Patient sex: F
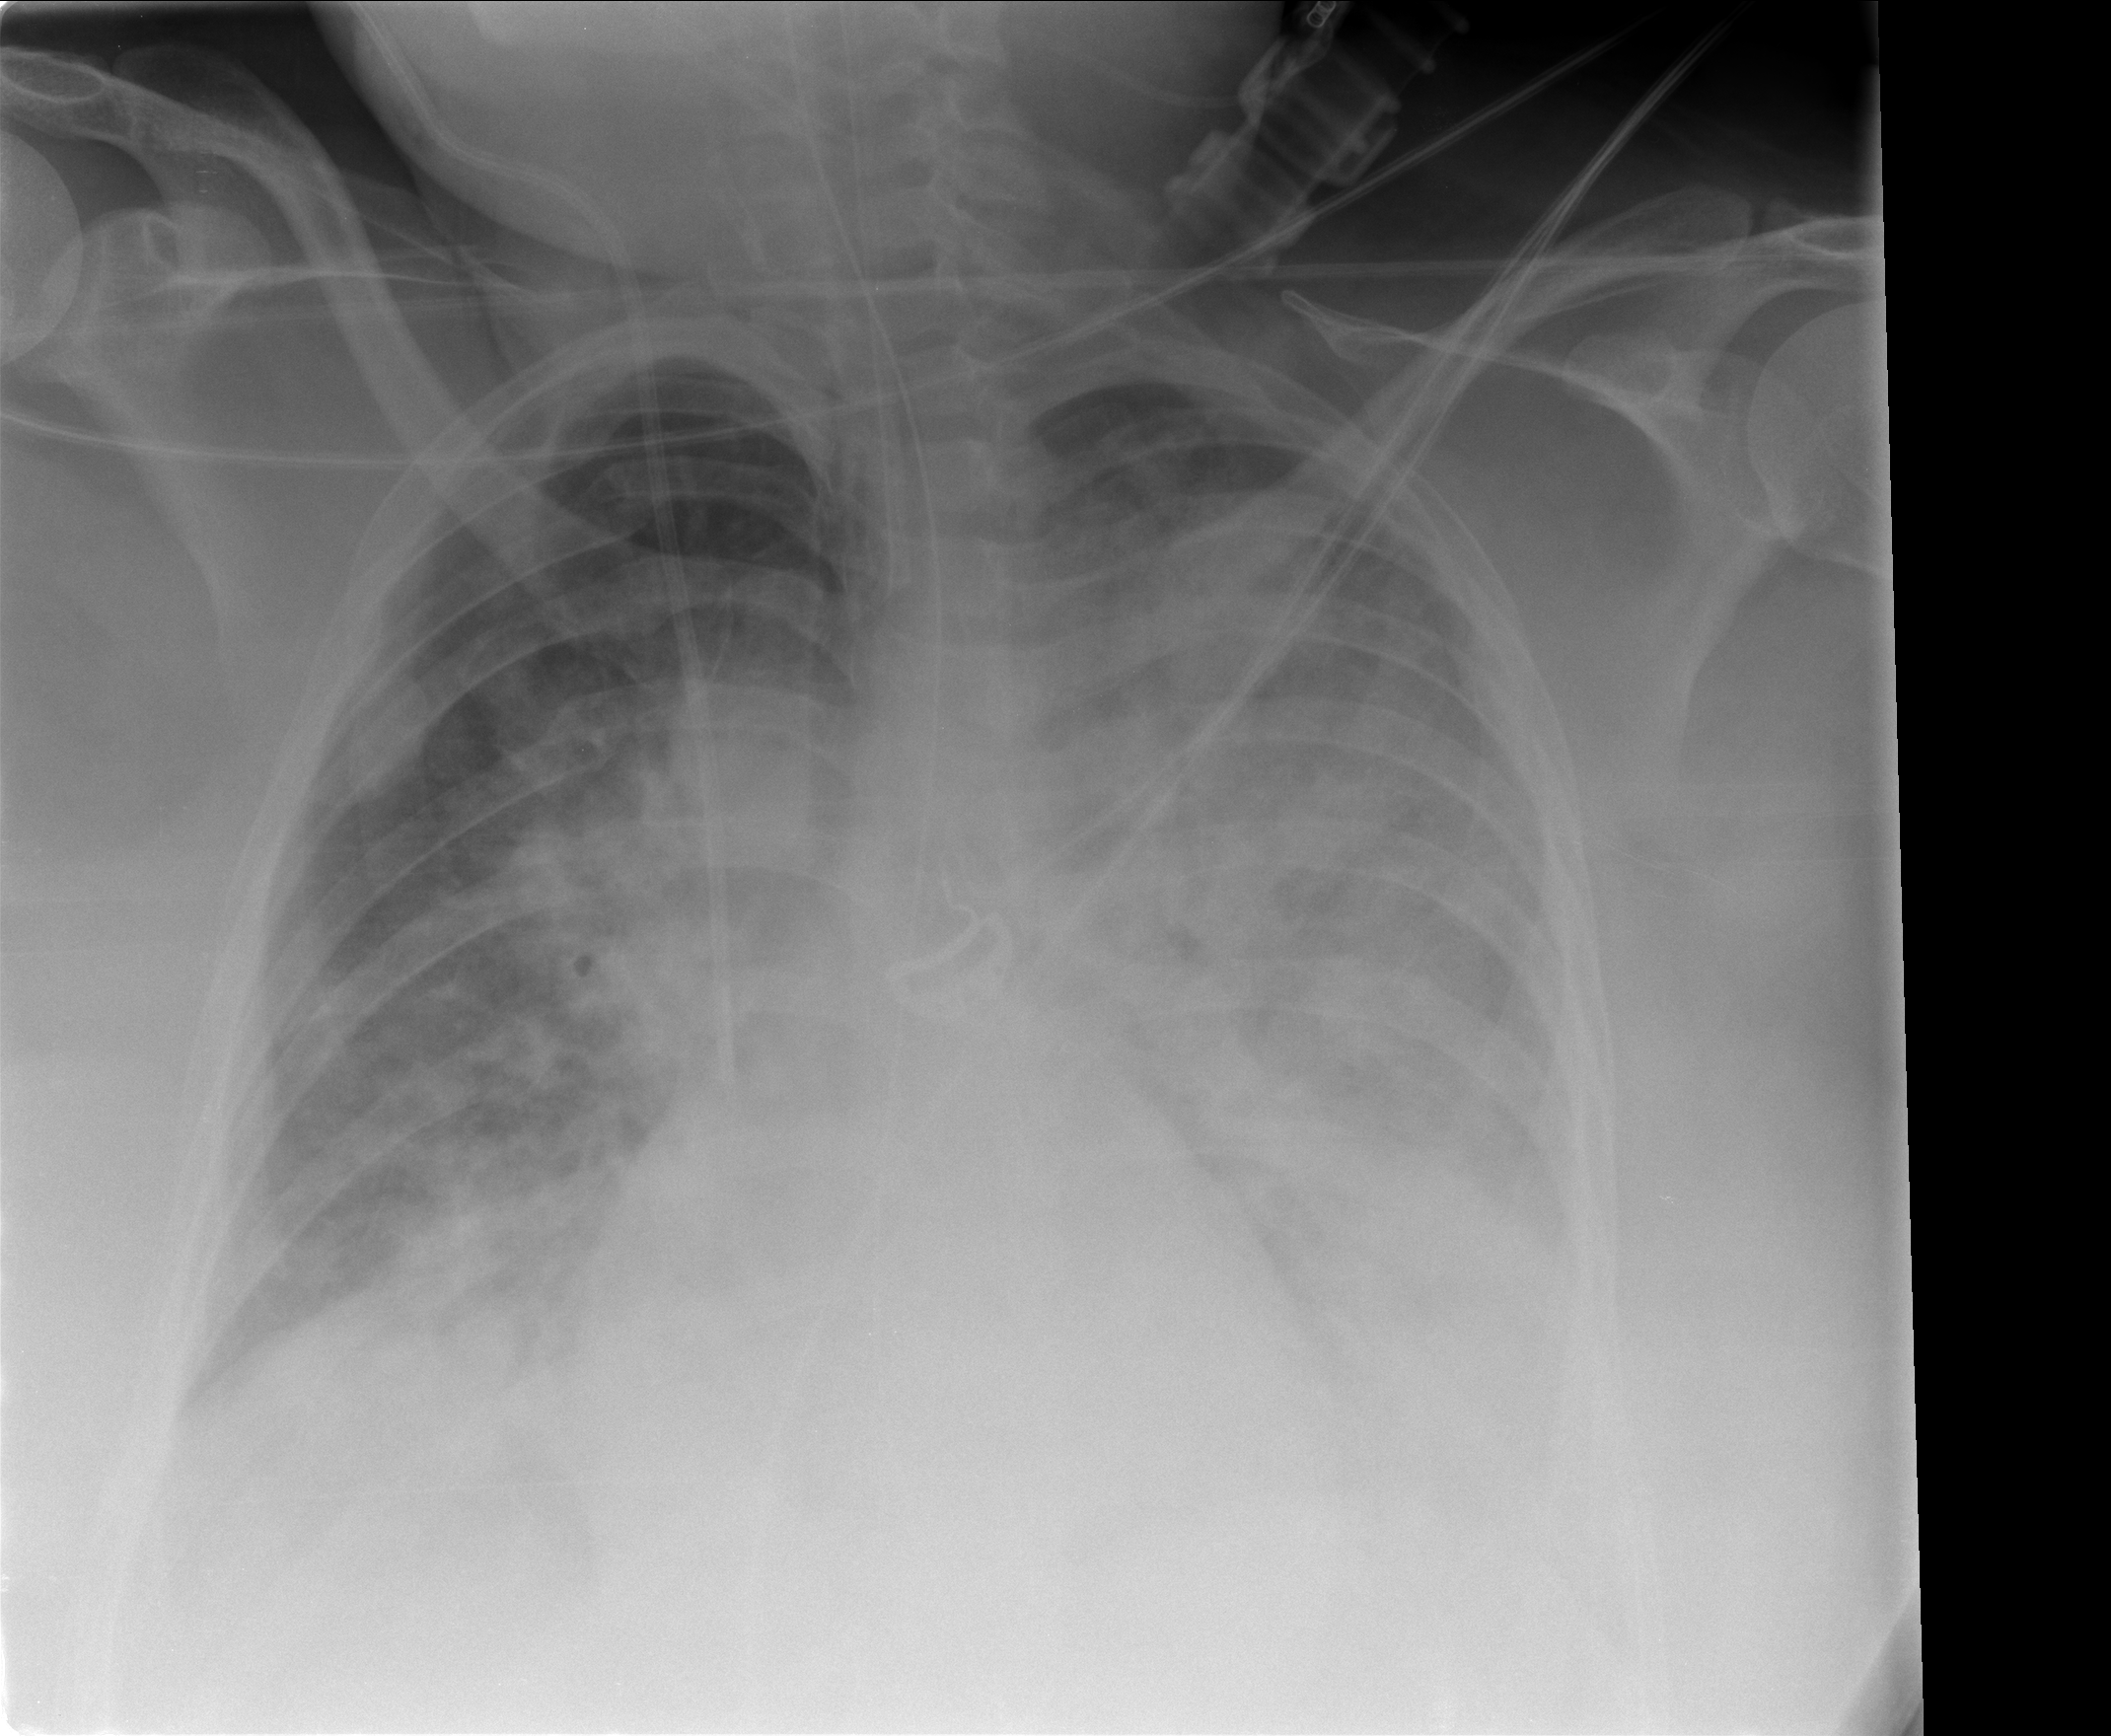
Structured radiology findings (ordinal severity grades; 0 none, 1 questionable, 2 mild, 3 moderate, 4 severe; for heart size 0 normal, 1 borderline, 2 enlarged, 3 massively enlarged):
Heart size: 0
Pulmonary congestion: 2
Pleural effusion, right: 2
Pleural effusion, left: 3
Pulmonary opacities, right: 3
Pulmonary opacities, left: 3
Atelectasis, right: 2
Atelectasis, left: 2